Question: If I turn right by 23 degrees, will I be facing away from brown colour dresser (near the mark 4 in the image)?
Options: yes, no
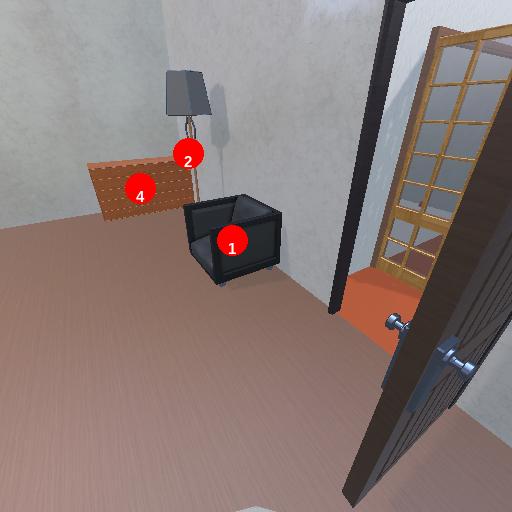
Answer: yes